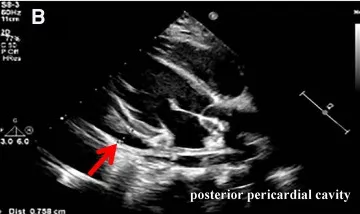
(B) Left pericardial cavity of 8.7 mm.
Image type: radiology (ultrasound)